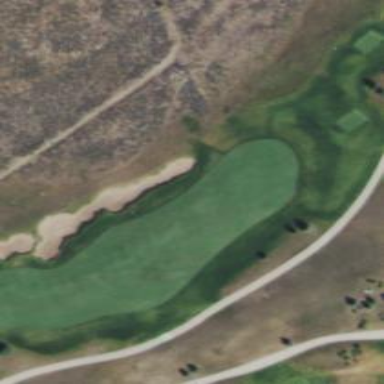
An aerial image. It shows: Golf bunker filled with sandy terrain.